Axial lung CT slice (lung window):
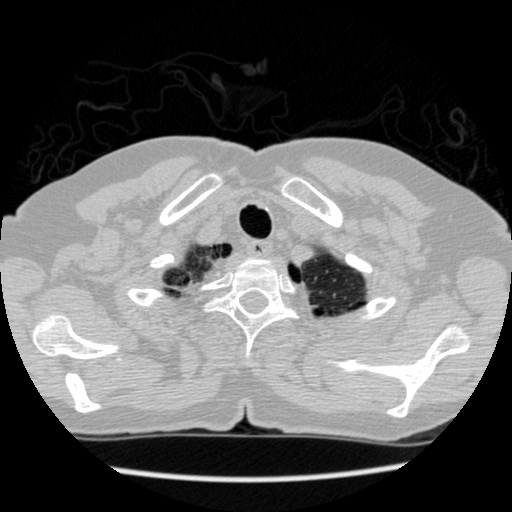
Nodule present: no